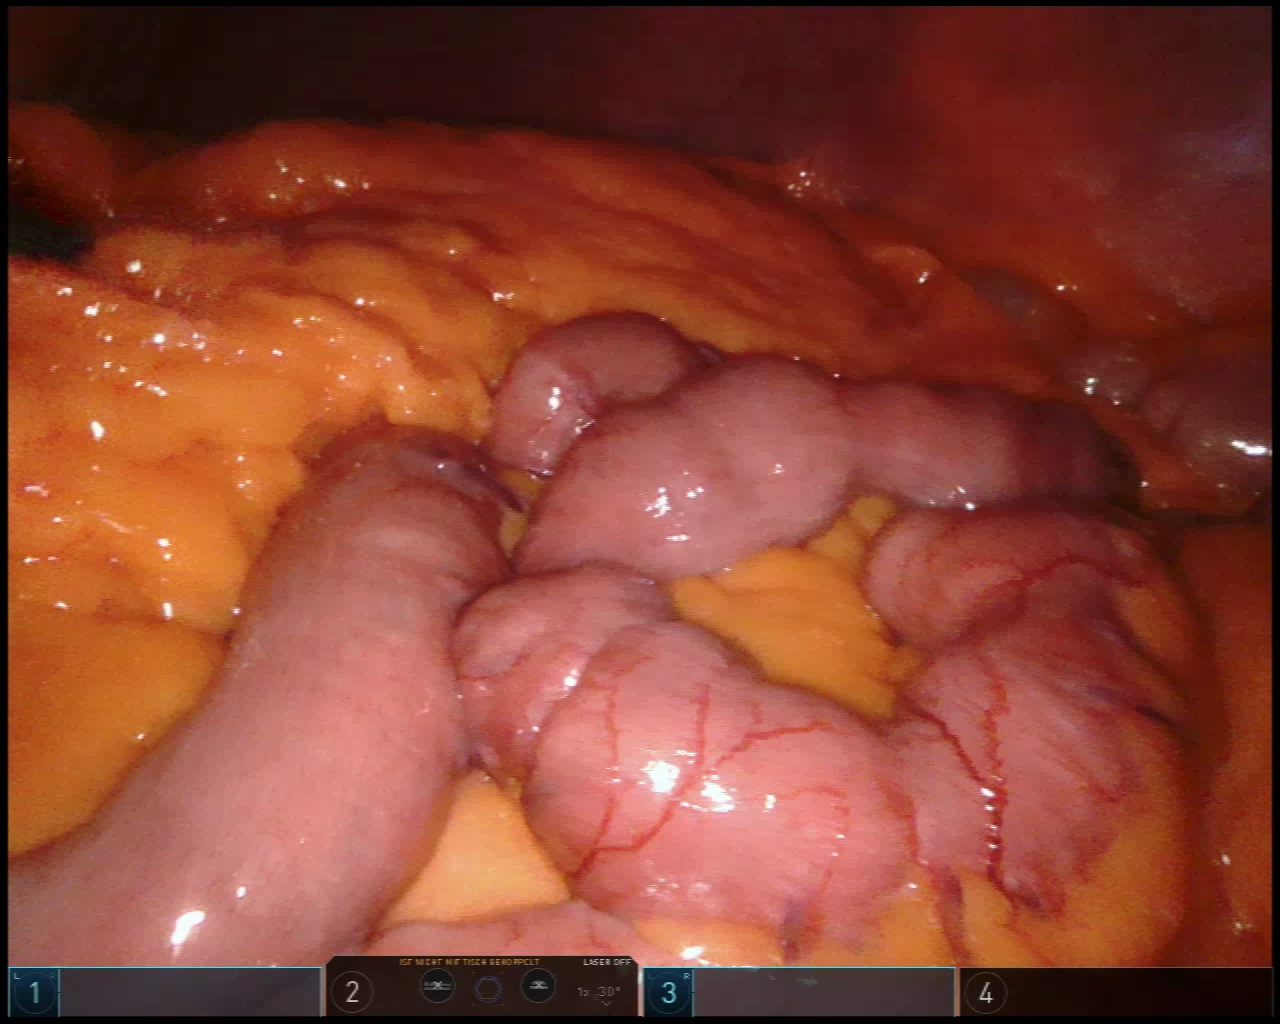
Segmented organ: colon
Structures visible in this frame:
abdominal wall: yes
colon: yes
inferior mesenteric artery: no
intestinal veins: no
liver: no
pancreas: no
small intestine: yes
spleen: no
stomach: no
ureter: no
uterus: no
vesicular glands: no